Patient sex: M
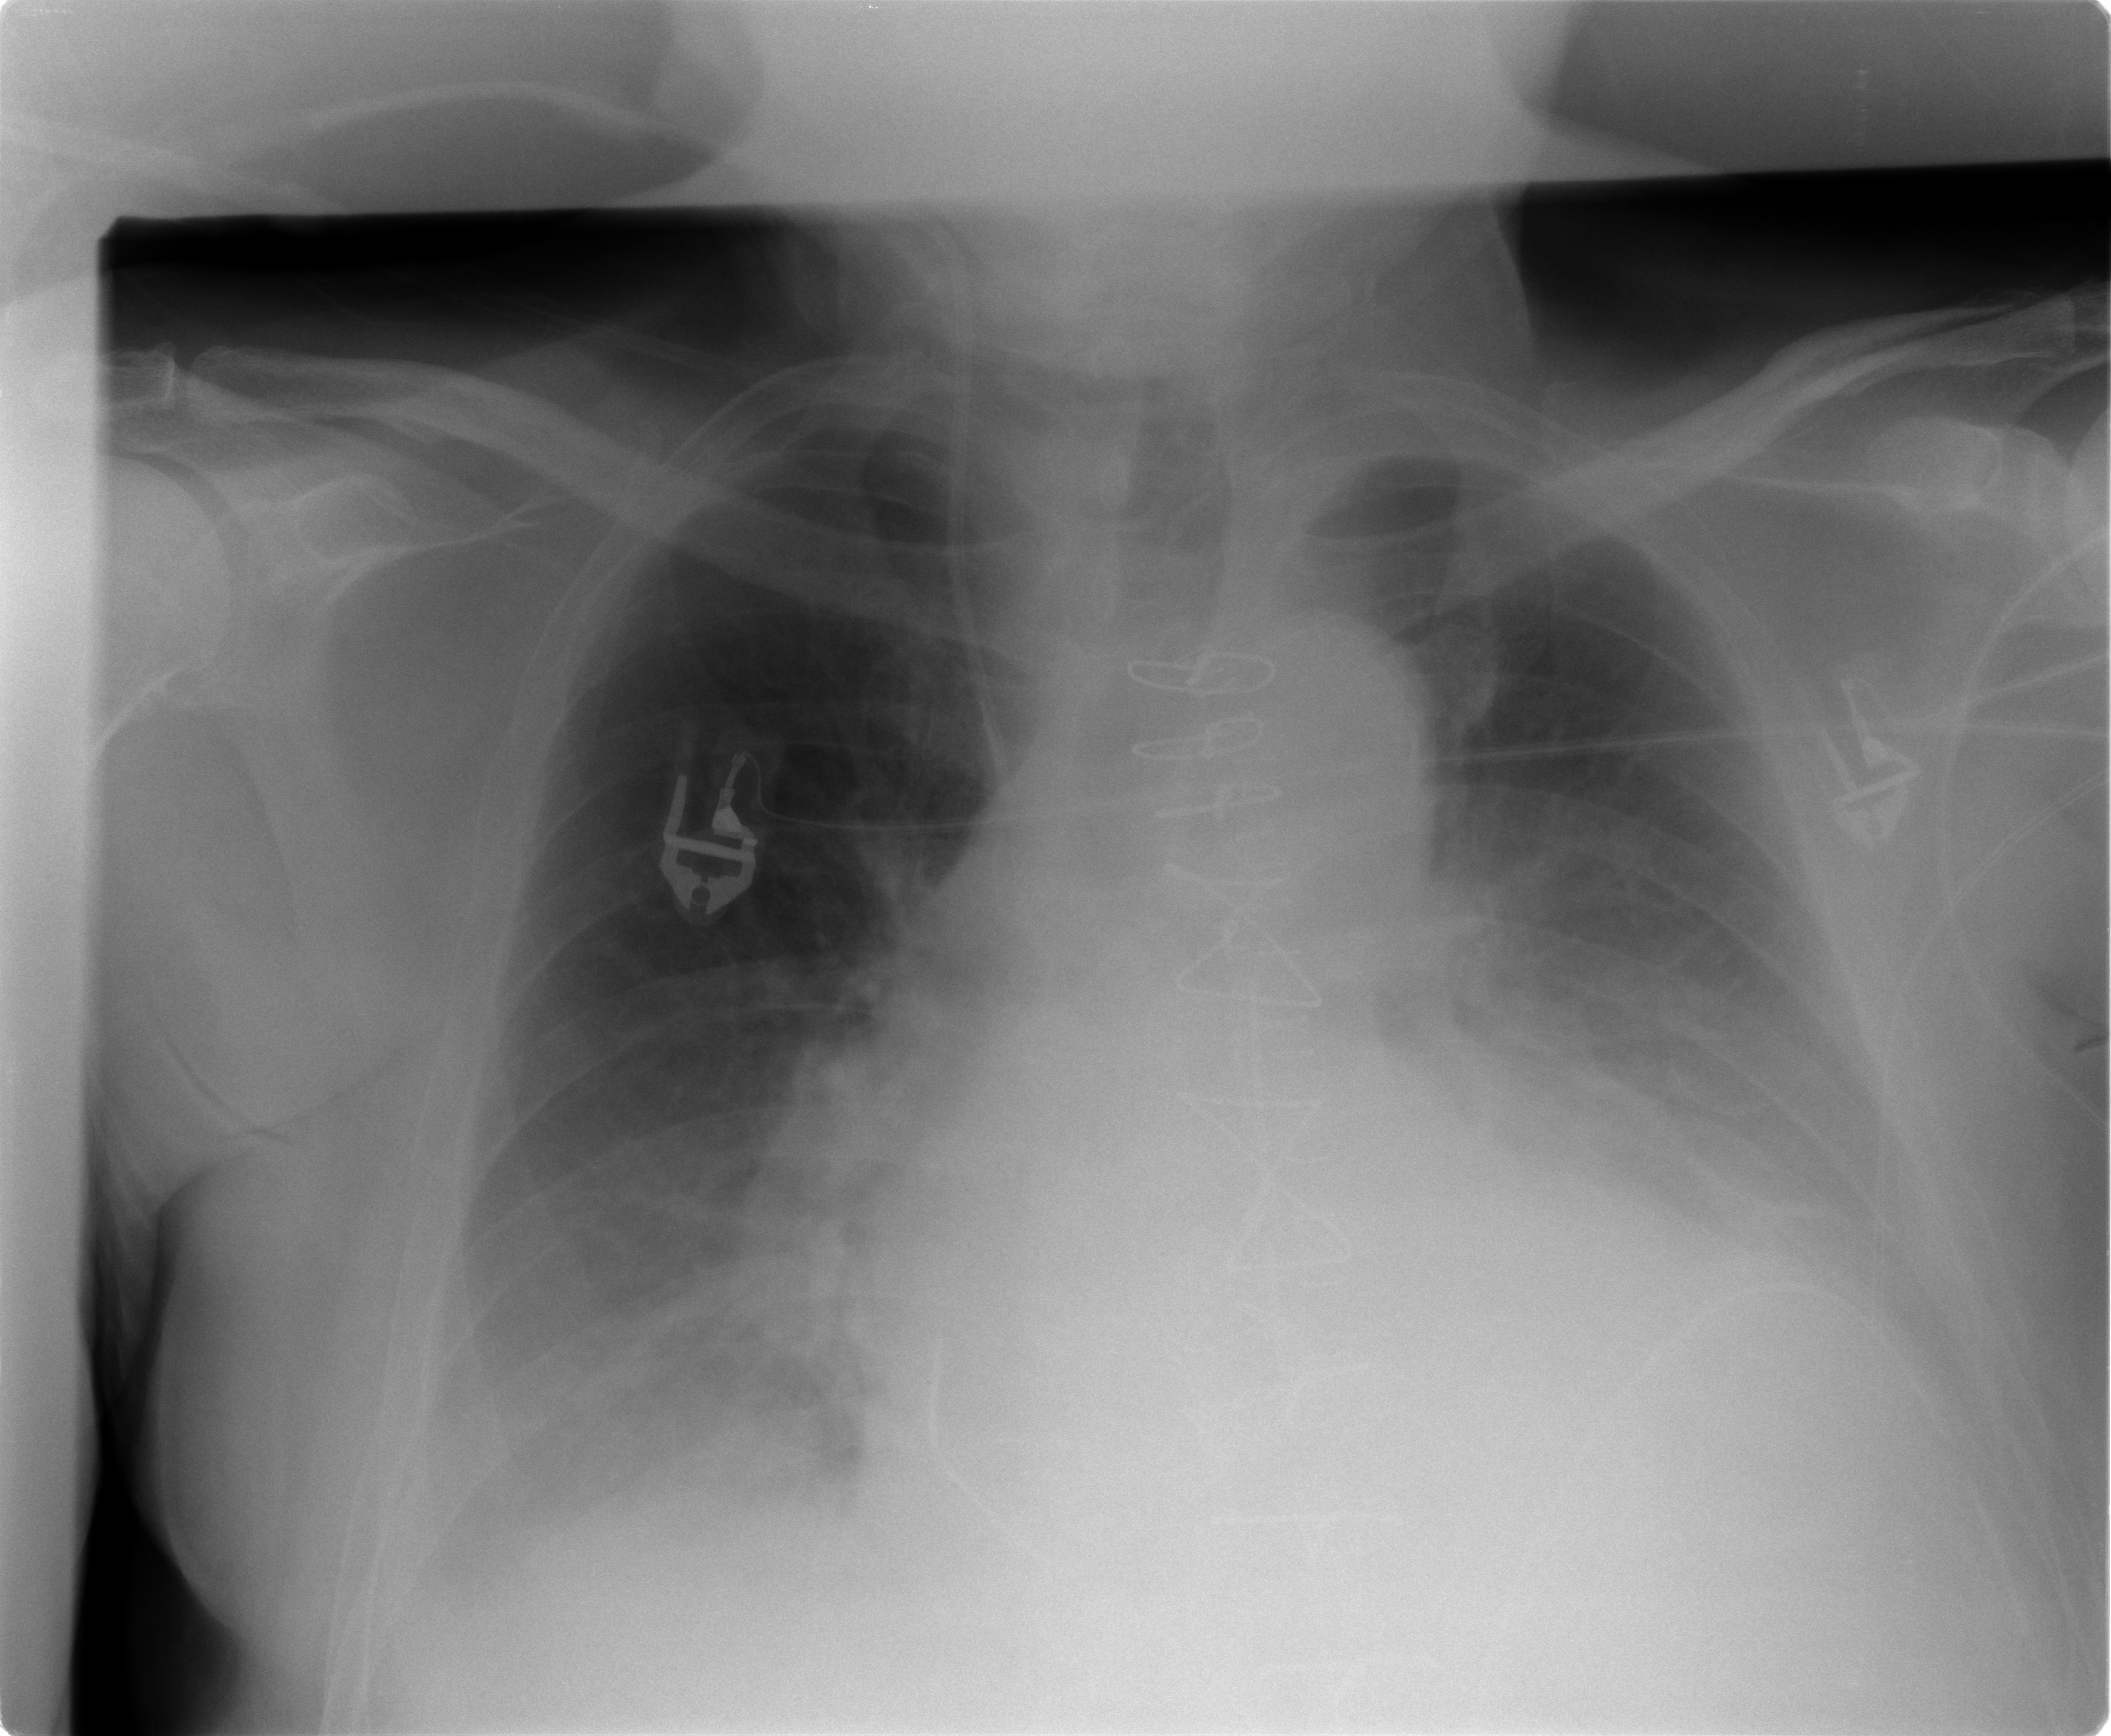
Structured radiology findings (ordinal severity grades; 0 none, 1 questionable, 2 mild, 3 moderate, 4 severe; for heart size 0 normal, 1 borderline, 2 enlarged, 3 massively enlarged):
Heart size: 0
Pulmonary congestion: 2
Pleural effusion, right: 2
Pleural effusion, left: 2
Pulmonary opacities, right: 0
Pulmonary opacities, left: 1
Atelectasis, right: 0
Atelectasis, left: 2